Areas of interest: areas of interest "Commercial service"
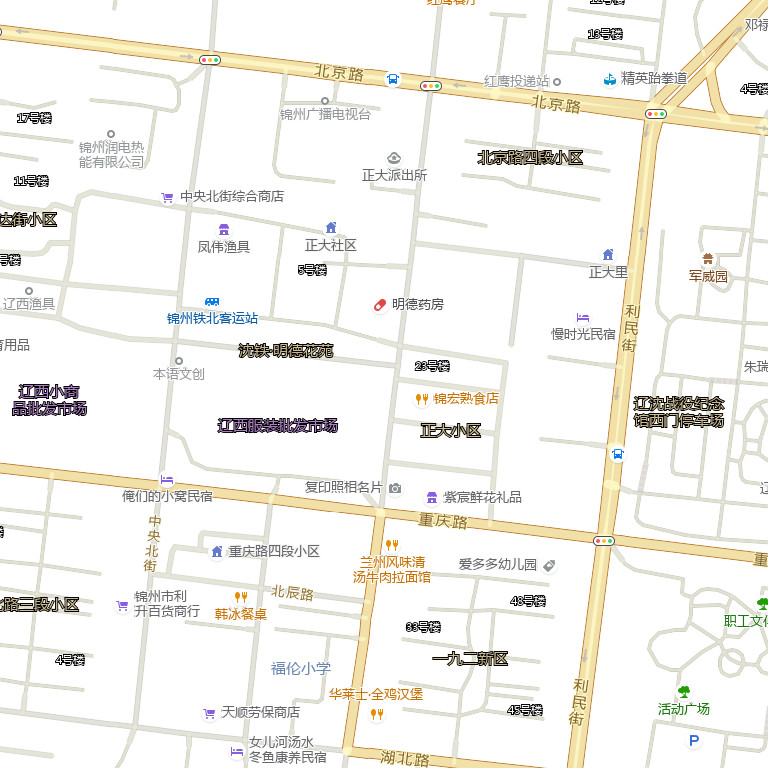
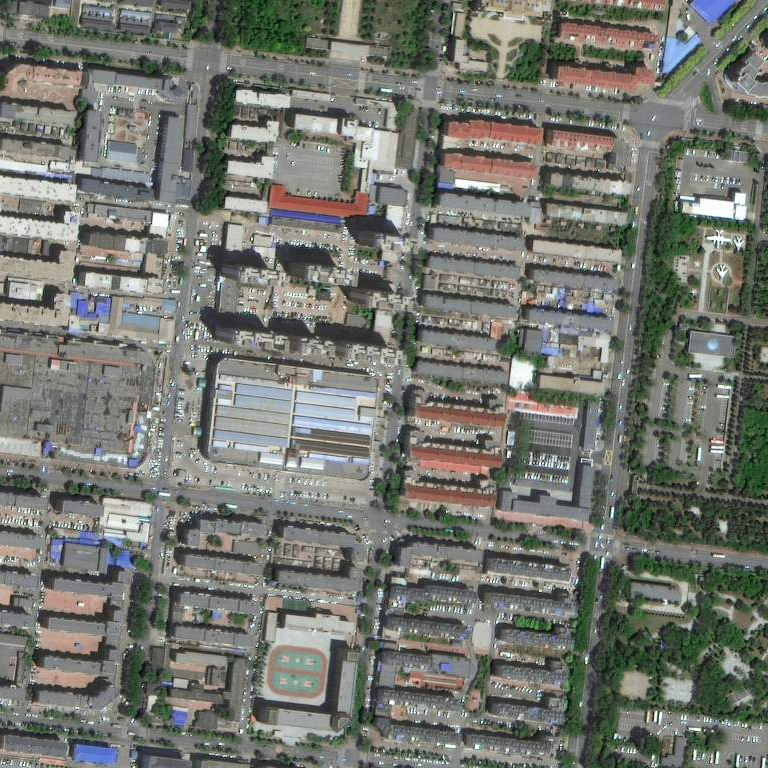